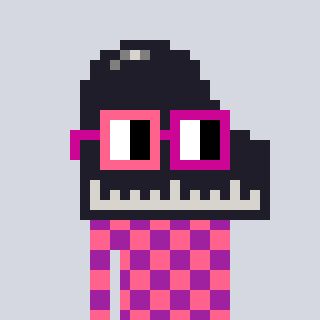
a pixel art character with square pink and red glasses, a piano-shaped head and a magenta-colored body on a cool background